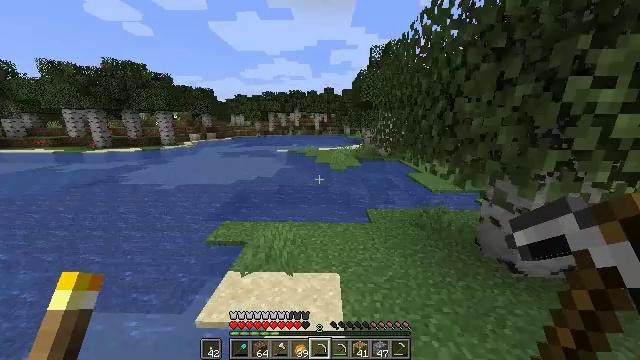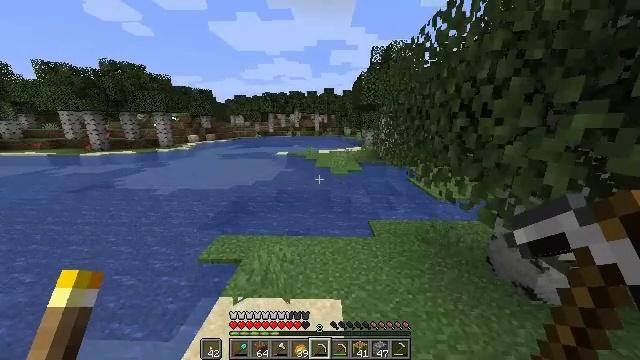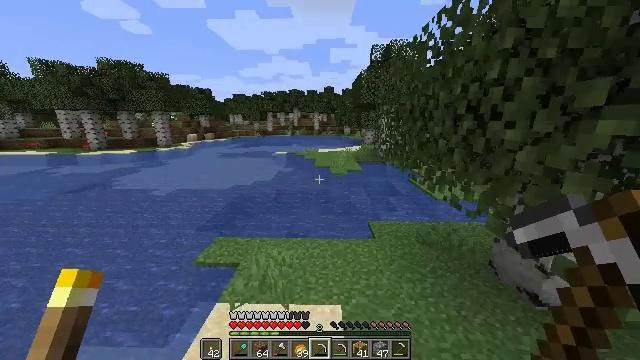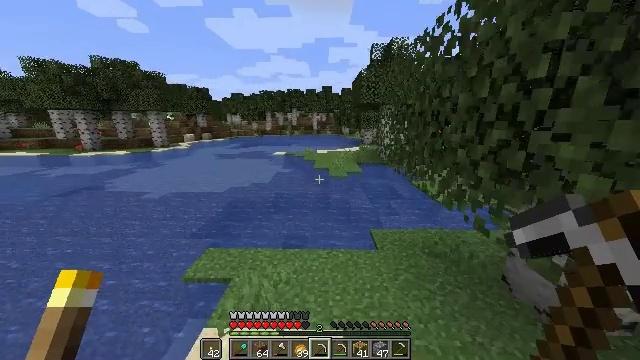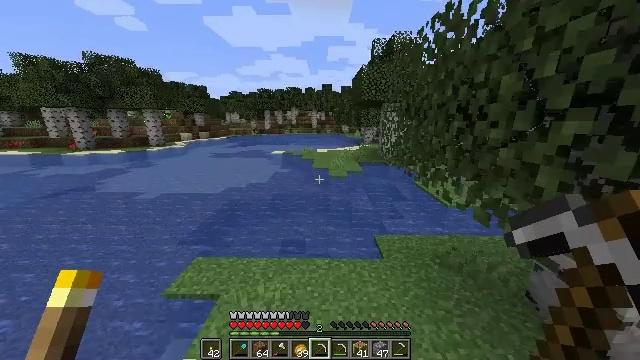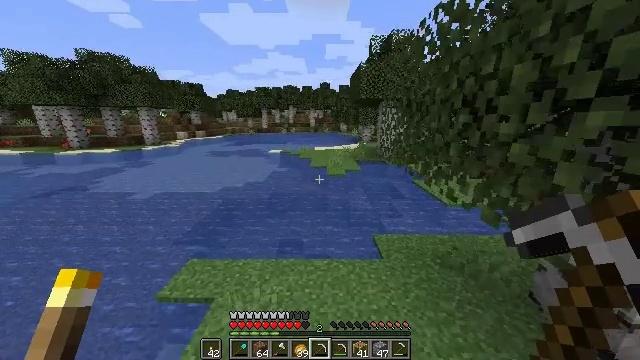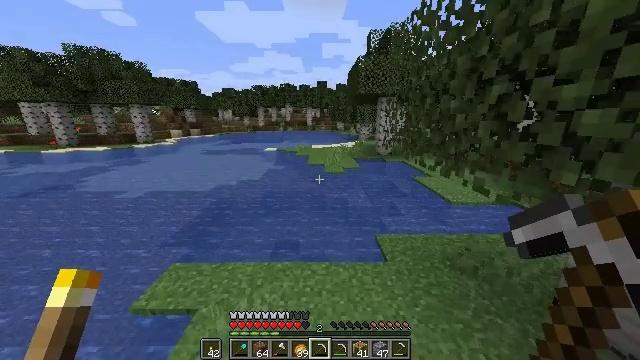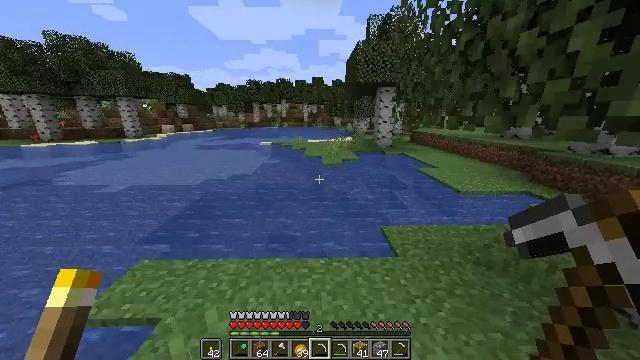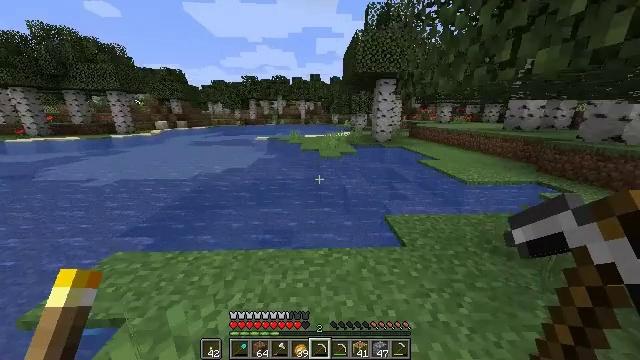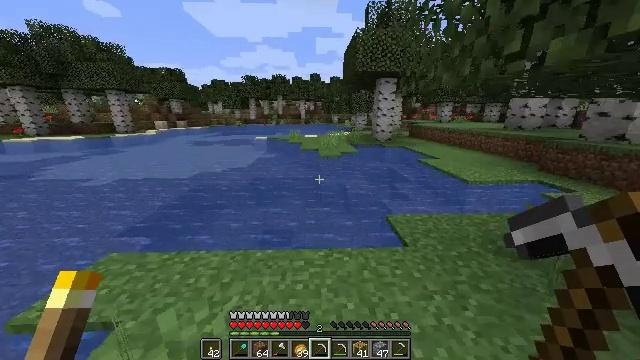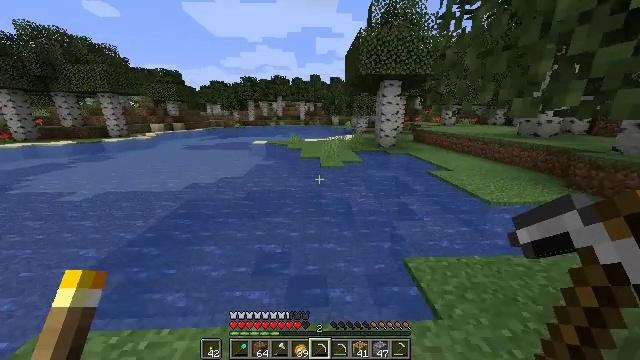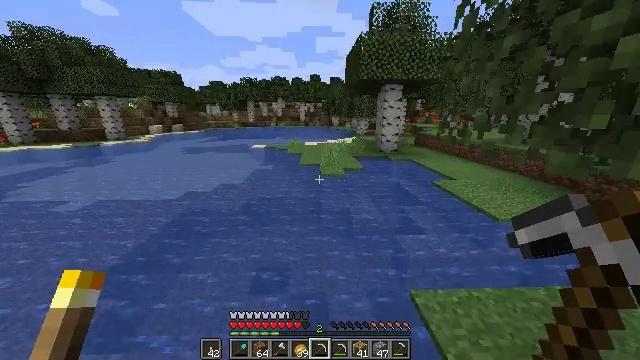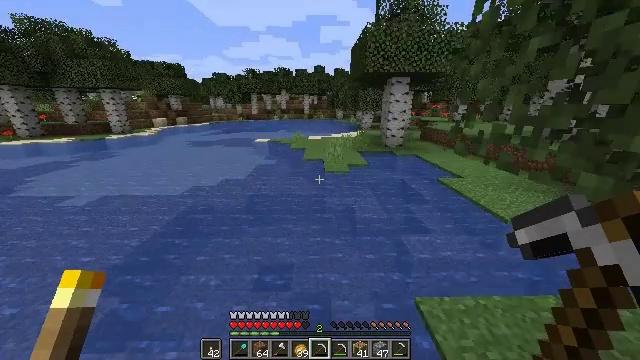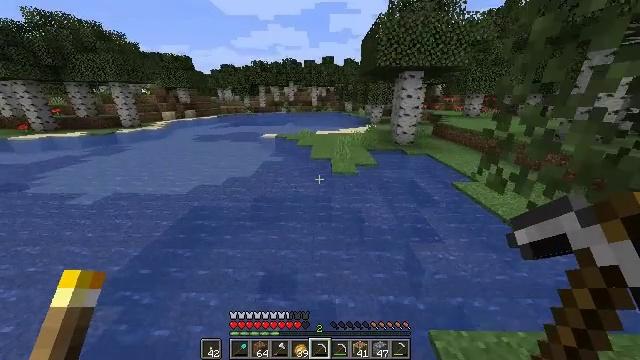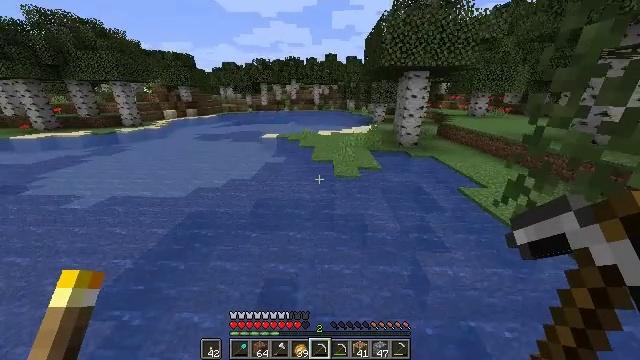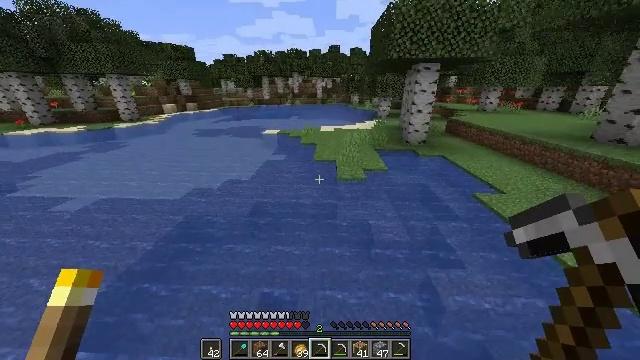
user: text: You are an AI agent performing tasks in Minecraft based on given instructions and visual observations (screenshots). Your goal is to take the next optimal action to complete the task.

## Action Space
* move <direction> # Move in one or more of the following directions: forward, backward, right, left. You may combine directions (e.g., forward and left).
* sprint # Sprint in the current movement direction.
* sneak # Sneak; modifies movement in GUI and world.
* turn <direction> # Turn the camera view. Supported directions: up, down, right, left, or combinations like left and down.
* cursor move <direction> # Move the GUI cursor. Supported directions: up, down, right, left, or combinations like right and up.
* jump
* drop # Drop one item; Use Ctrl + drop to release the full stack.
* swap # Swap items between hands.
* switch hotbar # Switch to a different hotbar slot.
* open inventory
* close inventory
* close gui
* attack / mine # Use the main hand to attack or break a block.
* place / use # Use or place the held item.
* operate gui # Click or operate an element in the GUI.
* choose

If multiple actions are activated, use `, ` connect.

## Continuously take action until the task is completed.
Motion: motion action
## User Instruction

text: Collect kelp plant from the sea.
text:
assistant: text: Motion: move forward, sprint, jump
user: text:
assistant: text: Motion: move forward, jump
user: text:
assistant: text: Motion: move forward, jump
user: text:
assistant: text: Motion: move forward, jump
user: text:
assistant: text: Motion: move forward, jump
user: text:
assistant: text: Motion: move forward, jump
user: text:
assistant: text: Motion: move forward, jump
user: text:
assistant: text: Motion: move forward, jump
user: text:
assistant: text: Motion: move forward, jump
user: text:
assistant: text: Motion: move forward, jump
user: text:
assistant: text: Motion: move forward, sprint, jump
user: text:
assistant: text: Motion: move forward, sprint, turn left and down, jump
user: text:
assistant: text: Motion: move forward, sprint, turn left and down, jump
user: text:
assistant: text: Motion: move forward, jump
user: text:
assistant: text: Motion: move forward, turn down, jump
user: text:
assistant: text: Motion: move forward, turn down, jump
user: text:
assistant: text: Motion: move forward, jump
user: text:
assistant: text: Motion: move forward
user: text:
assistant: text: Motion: move forward
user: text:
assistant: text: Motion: move forward
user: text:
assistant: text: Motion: move forward
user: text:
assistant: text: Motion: move forward
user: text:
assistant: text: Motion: move forward
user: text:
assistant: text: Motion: move forward, sprint, turn right and up
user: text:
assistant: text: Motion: move forward, sprint, turn right and up
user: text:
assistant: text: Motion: move forward, sprint, turn right and up
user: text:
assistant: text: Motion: move forward, turn up, jump
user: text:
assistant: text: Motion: move forward, turn up, jump
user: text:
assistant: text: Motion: move forward, jump
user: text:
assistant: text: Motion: move forward, jump